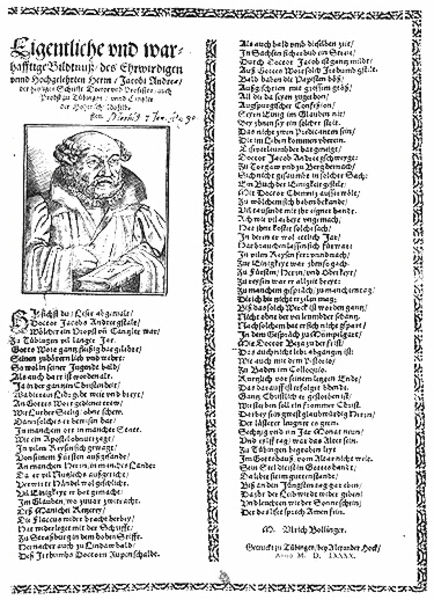
Titel: Bildnis des Jacob Andreae
Künstler: Alexander Hock
Institution: (Seriendruck)
Schlagwörter: hand, kopf, mann, umhang, mund, nase, schwarz, weiss, blick, ornament, alt, bart, arme, augen, bibel, gesicht, kragen, mensch, rahmen, ärmel, bild, bildnis, portrait, porträt, gewand, haare, mantel, girlande, locken, renaissance, holzschnitt, schrift, leiste, grafik, graphik, klein, spalten, rand, figuren, inschrift, glatze, dekor, deutsch, faltenwurf, buch, druck, stich, titel, seite, illustration, text, zeitung, buchstaben, beschriftung, überschrift, halbglatze, buchseite, fries, talar, mönch, gelehrter, zeilen, flugblatt, handschrift, zierband, inkunabel, ornamentband, theologe, jacob, eigentliche, zweispaltig, bind, grefik, helbprofil, eigentlich und war, ulrich bollinger